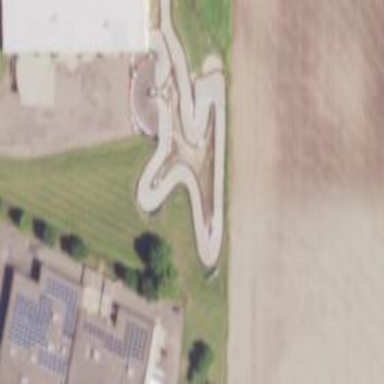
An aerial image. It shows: Karting raceway road for racing enthusiasts.